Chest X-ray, AP view. Patient: 48 years old, sex F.
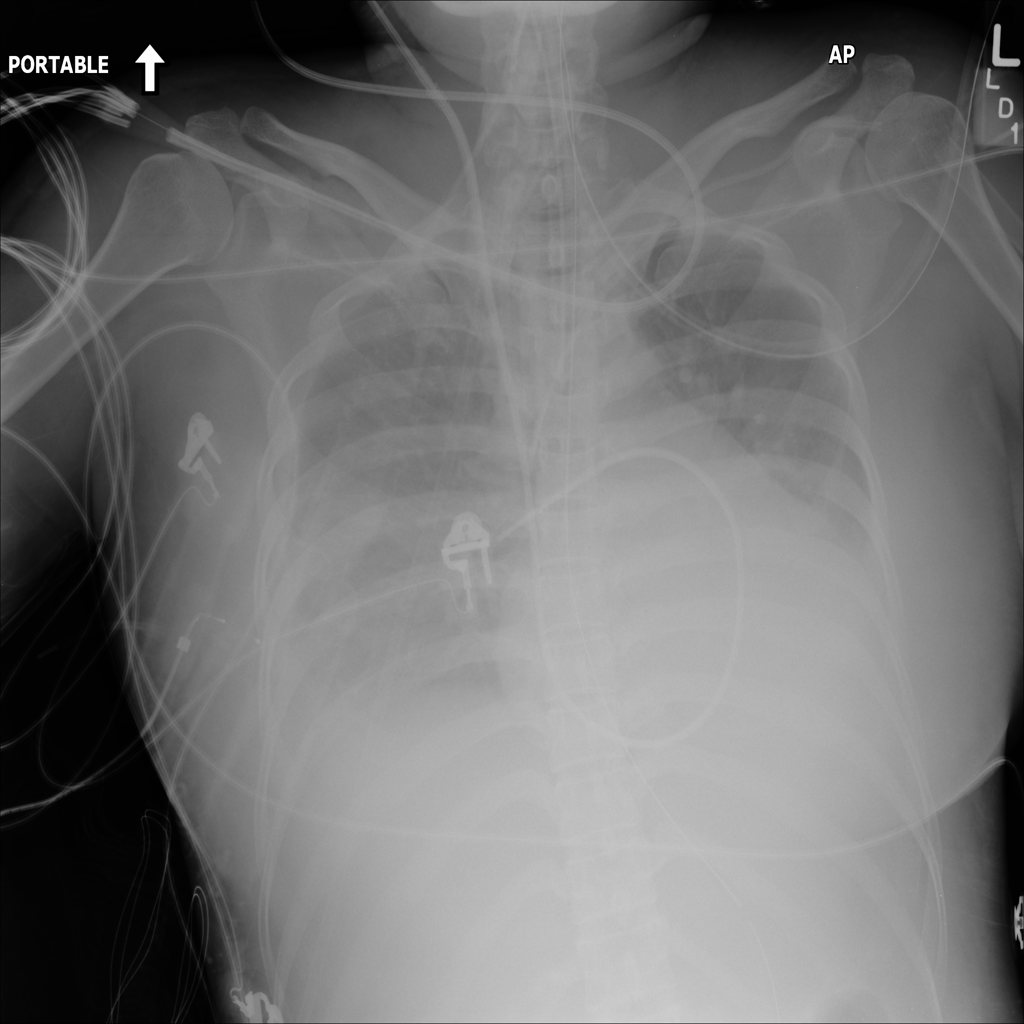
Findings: Atelectasis, Consolidation, Edema, Effusion, Pneumonia